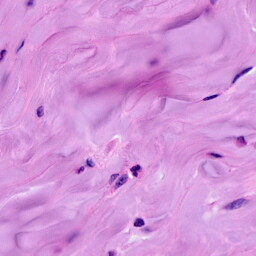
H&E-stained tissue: Breast